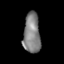
Tissue: skin
Cell type: Myeloid cells
Senescence score: 0.6912
Nuclear area (px): 666
Mean DAPI intensity: 128.919